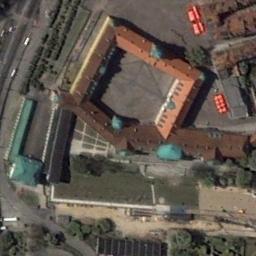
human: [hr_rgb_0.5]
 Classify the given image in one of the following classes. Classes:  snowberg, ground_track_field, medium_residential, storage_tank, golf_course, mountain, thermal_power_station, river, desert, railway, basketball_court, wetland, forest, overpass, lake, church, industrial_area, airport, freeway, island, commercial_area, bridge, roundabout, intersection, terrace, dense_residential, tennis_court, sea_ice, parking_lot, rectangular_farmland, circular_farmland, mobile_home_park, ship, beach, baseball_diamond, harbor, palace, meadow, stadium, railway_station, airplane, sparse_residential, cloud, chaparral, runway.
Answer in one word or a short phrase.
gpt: palace